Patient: sex M, age 29
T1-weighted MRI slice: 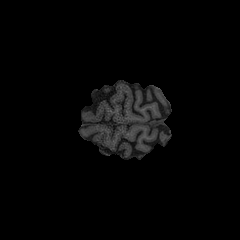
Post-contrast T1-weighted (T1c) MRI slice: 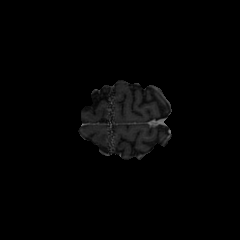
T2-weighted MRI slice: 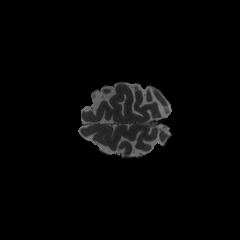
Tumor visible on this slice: no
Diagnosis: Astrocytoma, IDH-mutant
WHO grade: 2